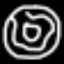
Label: donut